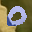
Label: 0